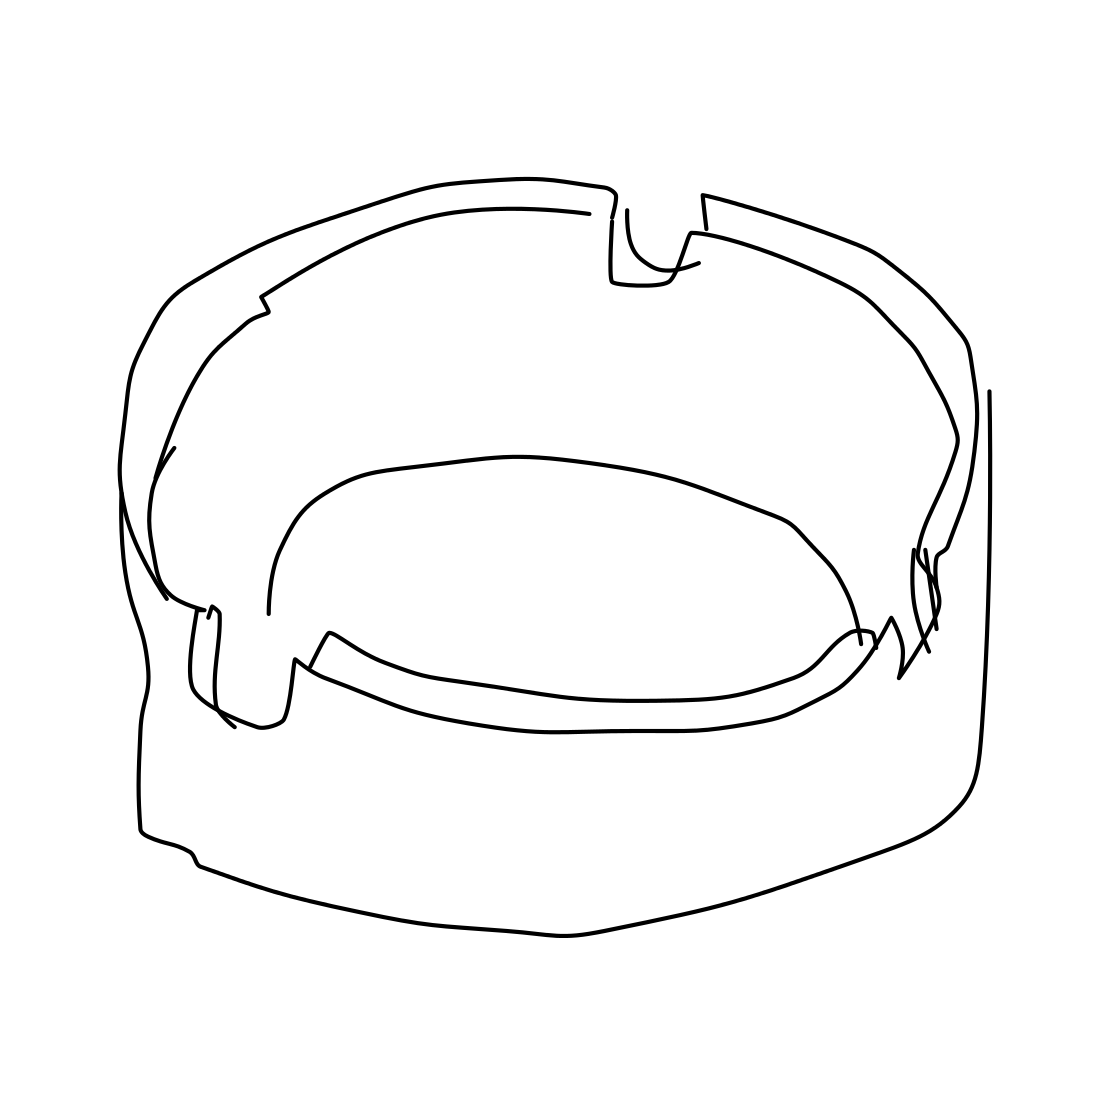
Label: ashtray